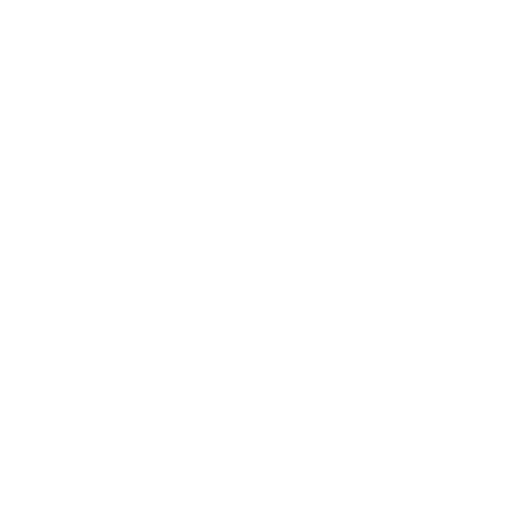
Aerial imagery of valley in California named Monterey Canyon containing only open water